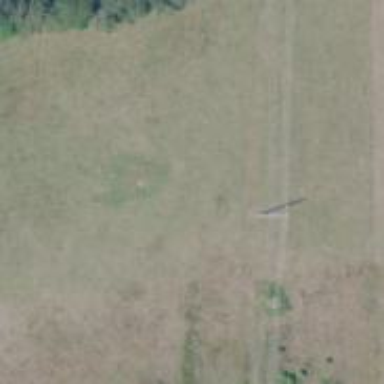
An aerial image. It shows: Power pole.